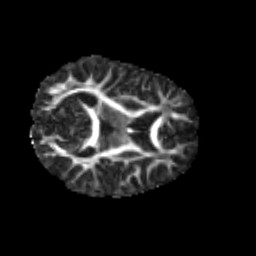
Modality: FA
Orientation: axial
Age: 6
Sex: male
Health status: healthy